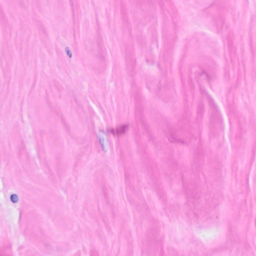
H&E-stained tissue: Breast